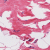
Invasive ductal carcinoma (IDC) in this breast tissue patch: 0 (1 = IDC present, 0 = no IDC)